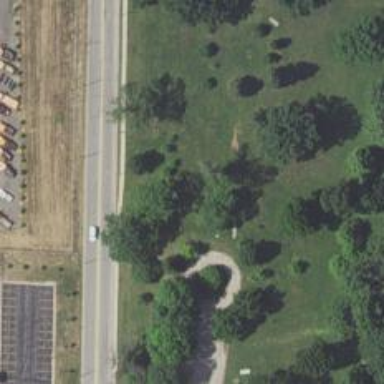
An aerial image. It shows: Disc golf basket.